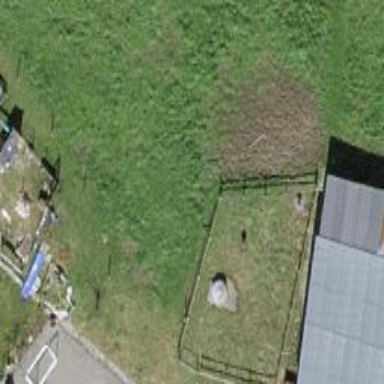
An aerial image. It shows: Meadow enclosed by fence.